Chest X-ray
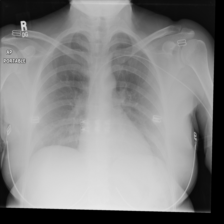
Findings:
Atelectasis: negative
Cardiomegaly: negative
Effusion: negative
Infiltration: negative
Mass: negative
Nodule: negative
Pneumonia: negative
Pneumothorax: negative
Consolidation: negative
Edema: negative
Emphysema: negative
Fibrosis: negative
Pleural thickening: negative
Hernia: negative